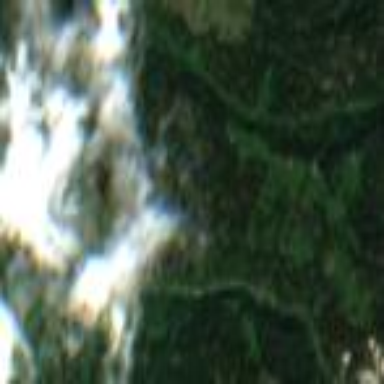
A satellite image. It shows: Forest area.